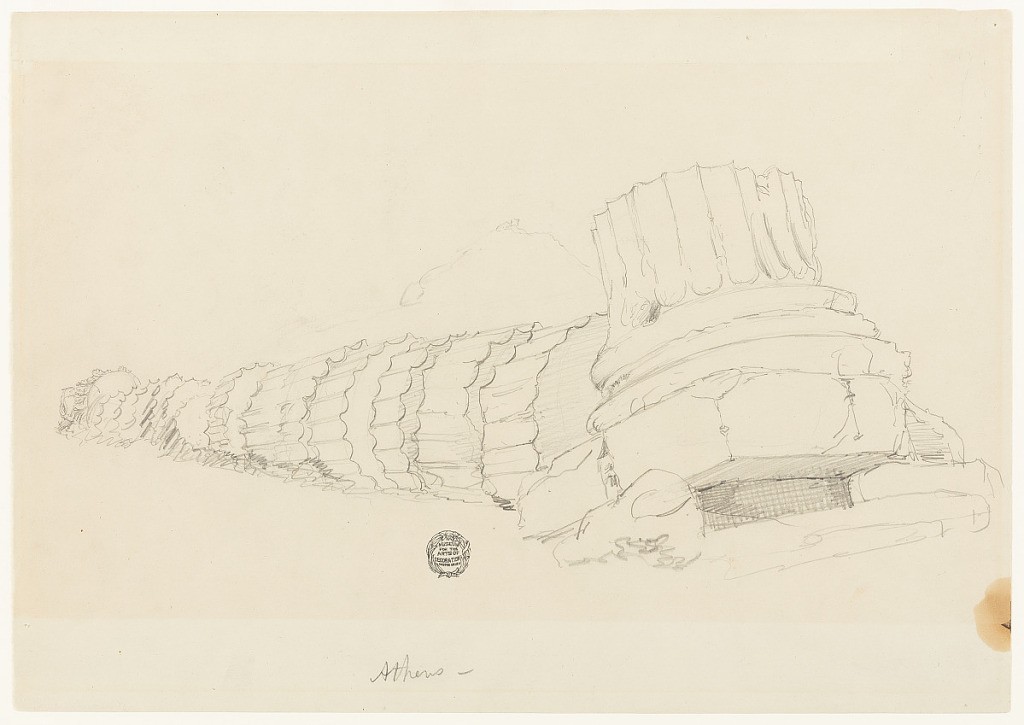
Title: Fallen Column at the Temple of Olympian Zeus, Athens, Greece
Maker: Frederic Edwin Church, American, 1826–1900
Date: April 1869
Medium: Graphite on gray-green wove paper
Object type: Drawing
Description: Architecture sketch showing a view of a fallen fluted Corinthian column at the Temple of Olympian Zeus on the Acropolis at Athens, Greece. In the foreground at right, the base of the column stands upright as the various segments of the column, or drums, extend obliquely into the middle distance at left. They are separated at roughly regular intervals. The column's ornate Corinthian capital is visible at far left, while in the background, a mountain is loosely sketched.